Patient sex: M
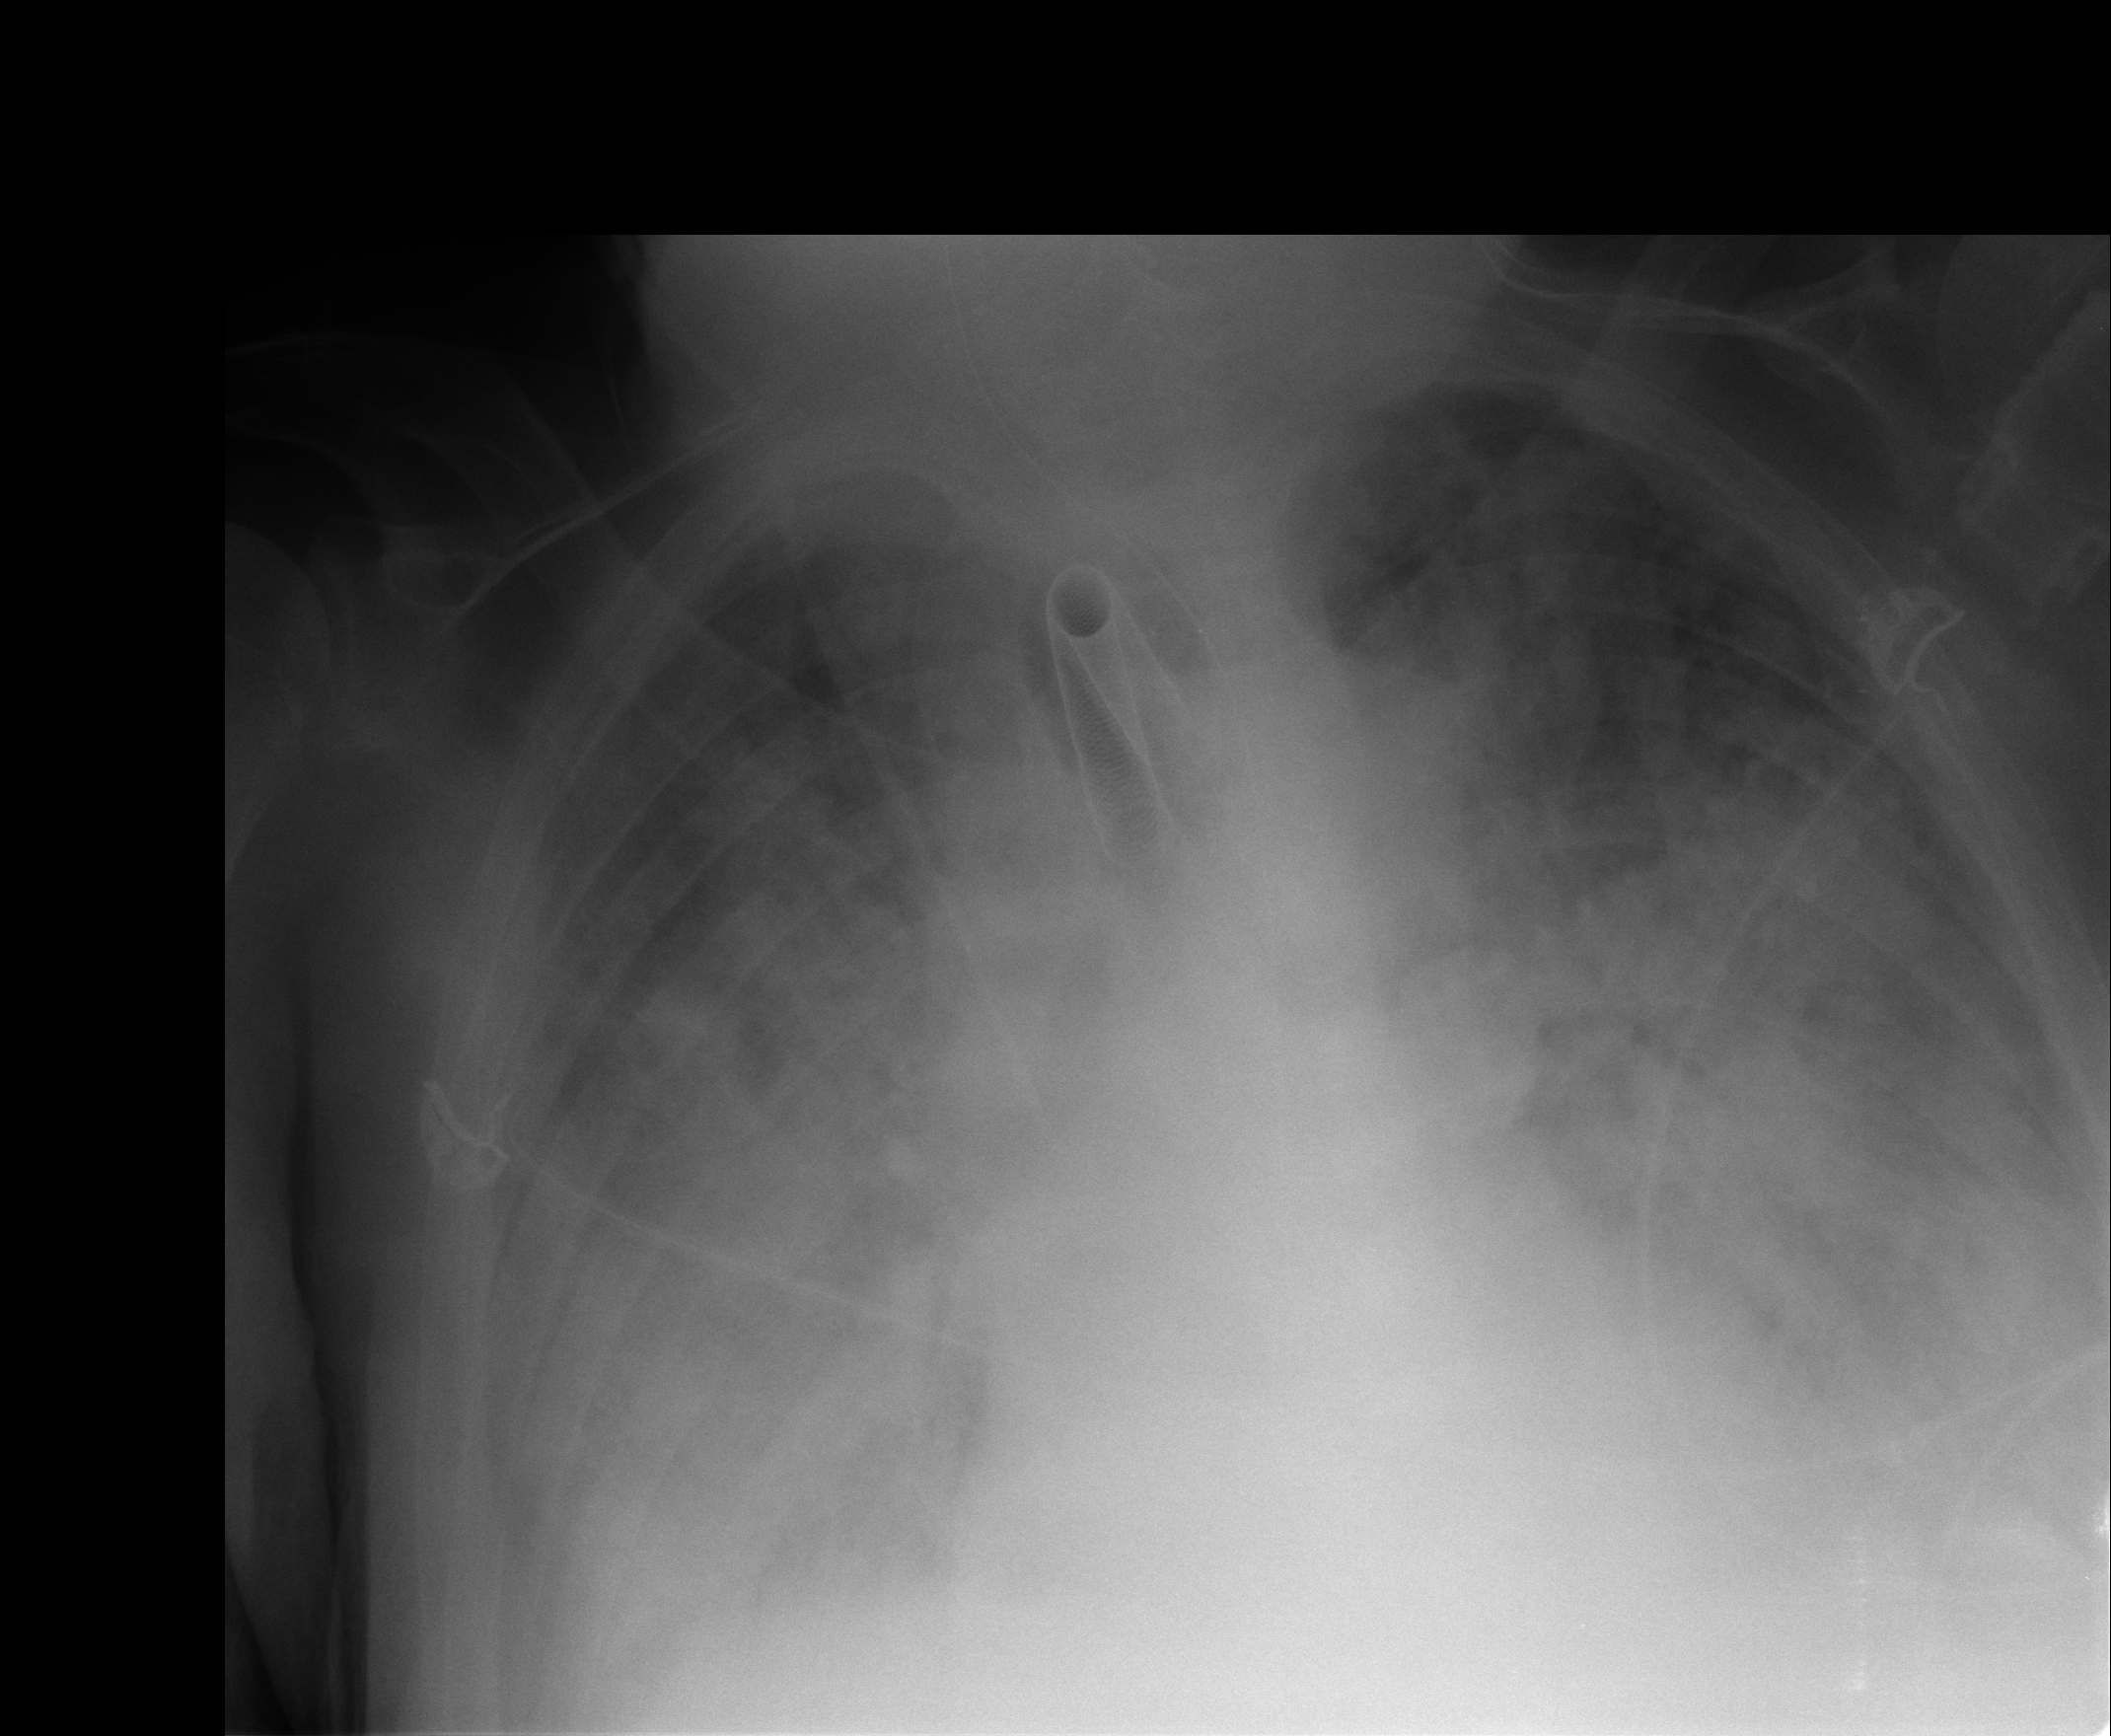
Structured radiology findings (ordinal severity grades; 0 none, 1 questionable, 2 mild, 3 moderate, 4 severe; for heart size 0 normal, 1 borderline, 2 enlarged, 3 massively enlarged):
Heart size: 0
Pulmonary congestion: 3
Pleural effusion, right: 0
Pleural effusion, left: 1
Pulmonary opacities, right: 4
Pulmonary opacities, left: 4
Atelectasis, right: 2
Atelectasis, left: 2